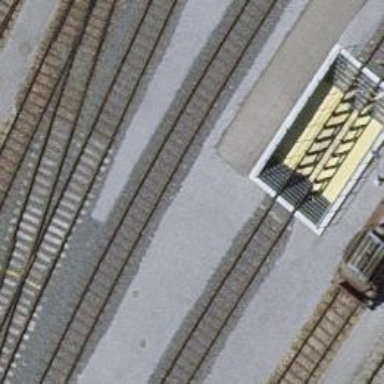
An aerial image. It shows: Single track railway in yard.